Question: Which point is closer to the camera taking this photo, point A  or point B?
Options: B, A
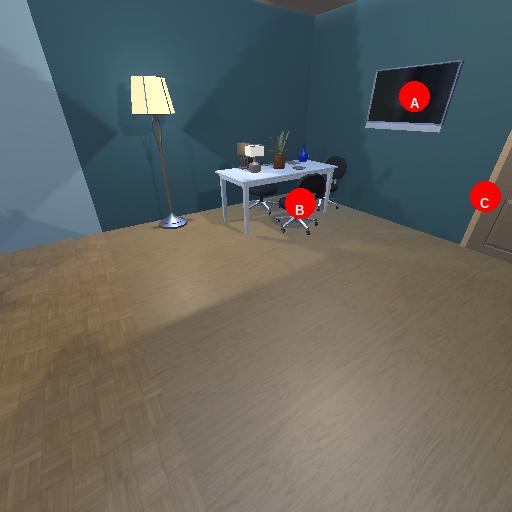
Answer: B